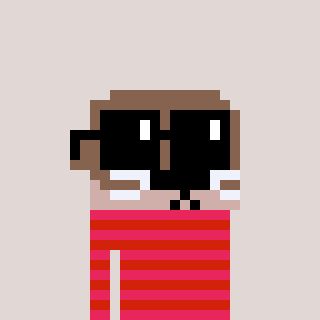
a pixel art character with square black sunglasses, a otter-shaped head and a red-colored body on a warm background